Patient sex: M
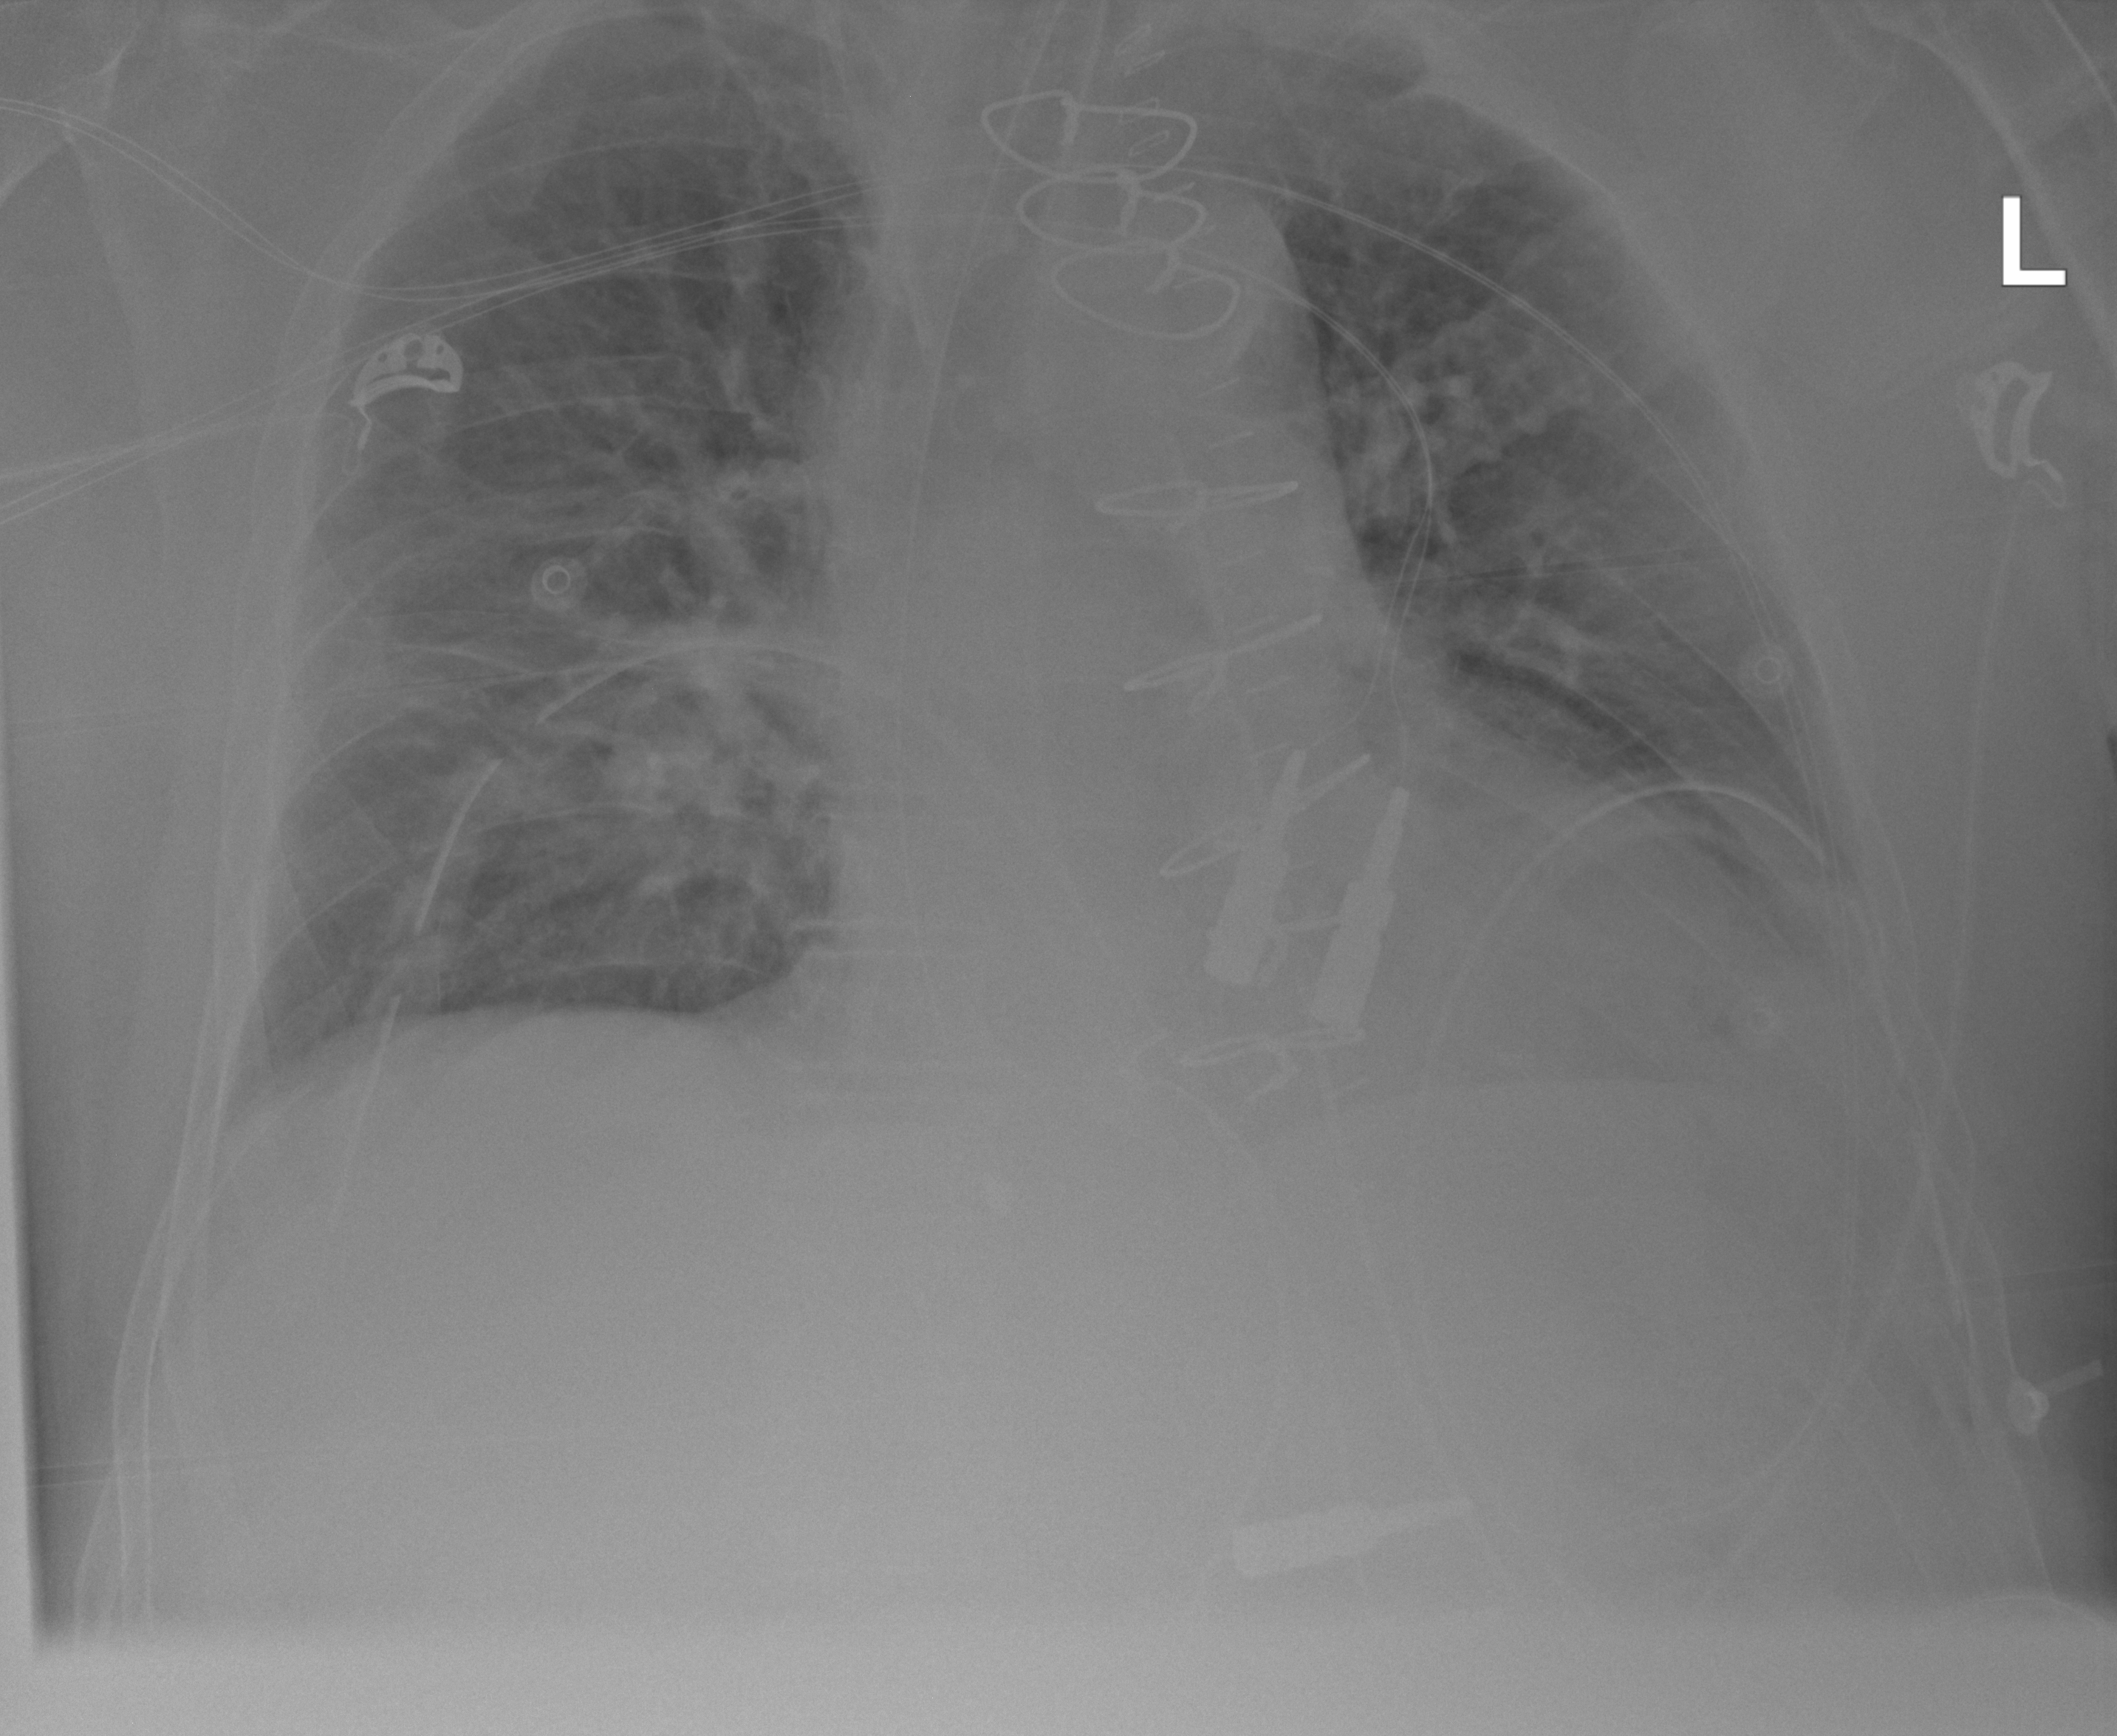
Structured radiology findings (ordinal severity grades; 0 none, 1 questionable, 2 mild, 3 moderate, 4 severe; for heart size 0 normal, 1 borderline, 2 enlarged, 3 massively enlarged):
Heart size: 0
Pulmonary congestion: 0
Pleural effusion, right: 0
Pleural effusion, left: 0
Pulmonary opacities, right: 0
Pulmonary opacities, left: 0
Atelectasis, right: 0
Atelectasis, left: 0